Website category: movie
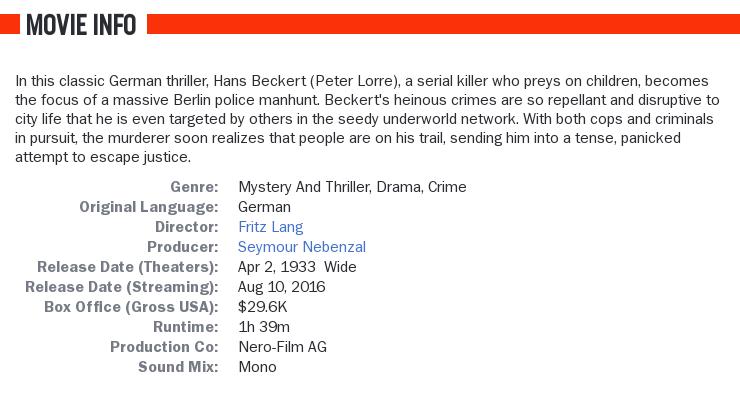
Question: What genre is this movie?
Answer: mystery and thriller, drama, crime

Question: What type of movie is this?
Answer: mystery and thriller, drama, crime

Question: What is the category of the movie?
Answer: mystery and thriller, drama, crime

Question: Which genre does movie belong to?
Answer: mystery and thriller, drama, crime

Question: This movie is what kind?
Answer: mystery and thriller, drama, crime

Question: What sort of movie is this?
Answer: mystery and thriller, drama, crime

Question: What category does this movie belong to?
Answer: mystery and thriller, drama, crime

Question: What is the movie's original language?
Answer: German

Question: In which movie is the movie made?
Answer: German

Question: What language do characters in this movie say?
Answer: German

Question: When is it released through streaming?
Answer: Aug 10, 2016

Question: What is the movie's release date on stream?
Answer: Aug 10, 2016

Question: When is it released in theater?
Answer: Apr 2, 1933 wide

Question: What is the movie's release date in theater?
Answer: Apr 2, 1933 wide

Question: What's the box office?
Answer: $29.6K

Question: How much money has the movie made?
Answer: $29.6K

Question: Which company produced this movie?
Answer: Nero-Film AG

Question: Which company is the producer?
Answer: Nero-Film AG

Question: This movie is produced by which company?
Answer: Nero-Film AG

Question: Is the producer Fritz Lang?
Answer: no

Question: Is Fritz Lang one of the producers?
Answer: no

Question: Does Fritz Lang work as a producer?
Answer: no

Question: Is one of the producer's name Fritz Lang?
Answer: no

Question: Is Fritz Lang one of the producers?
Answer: no

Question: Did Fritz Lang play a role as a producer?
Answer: no

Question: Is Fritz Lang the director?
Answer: yes

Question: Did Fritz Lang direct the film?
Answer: yes

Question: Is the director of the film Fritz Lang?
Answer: yes

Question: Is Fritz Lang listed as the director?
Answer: yes

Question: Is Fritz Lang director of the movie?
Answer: yes

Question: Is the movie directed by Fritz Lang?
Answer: yes

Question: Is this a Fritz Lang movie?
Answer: yes

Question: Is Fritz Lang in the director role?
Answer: yes

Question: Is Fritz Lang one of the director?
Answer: yes

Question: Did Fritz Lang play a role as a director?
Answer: yes

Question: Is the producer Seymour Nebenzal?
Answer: yes

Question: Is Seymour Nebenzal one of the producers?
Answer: yes

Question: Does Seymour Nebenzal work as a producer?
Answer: yes

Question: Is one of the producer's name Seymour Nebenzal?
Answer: yes

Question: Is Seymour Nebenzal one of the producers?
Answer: yes

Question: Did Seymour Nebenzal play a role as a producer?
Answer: yes

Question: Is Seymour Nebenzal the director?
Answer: no

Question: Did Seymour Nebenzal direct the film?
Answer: no

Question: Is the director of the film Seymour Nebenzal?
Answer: no

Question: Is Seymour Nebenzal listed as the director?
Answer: no

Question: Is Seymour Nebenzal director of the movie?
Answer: no

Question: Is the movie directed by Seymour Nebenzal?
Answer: no

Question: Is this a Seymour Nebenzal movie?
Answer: no

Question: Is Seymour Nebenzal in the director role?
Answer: no

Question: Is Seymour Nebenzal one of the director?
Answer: no

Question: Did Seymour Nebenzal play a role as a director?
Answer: no